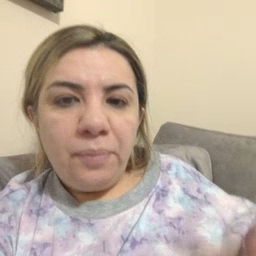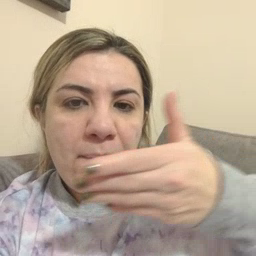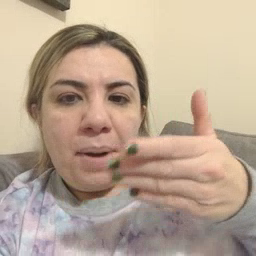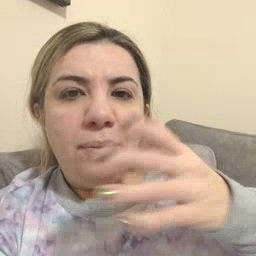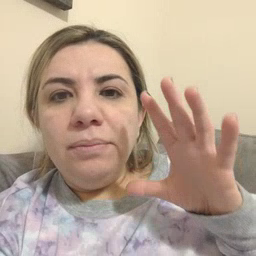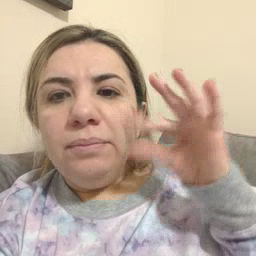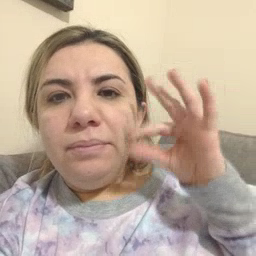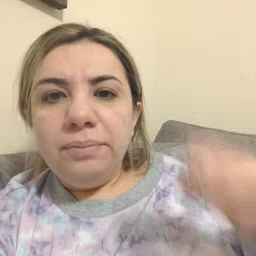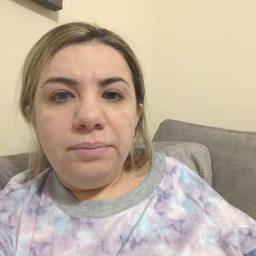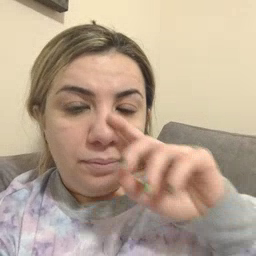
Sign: kitty